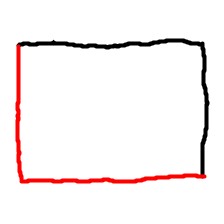
Shape: rectangle